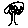
Label: tree